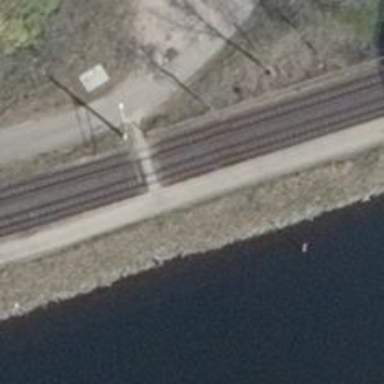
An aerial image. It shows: Level crossing along the railway.